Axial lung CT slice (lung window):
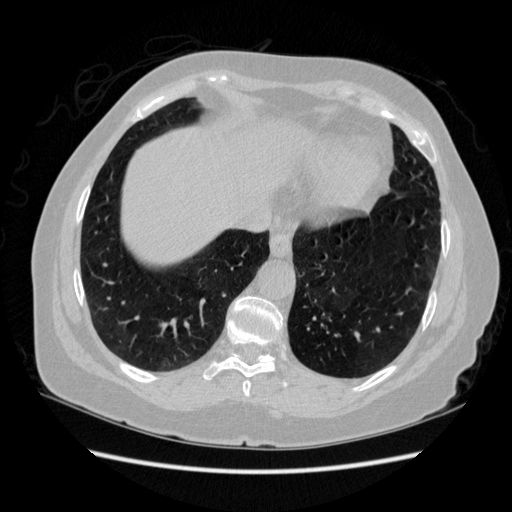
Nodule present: no